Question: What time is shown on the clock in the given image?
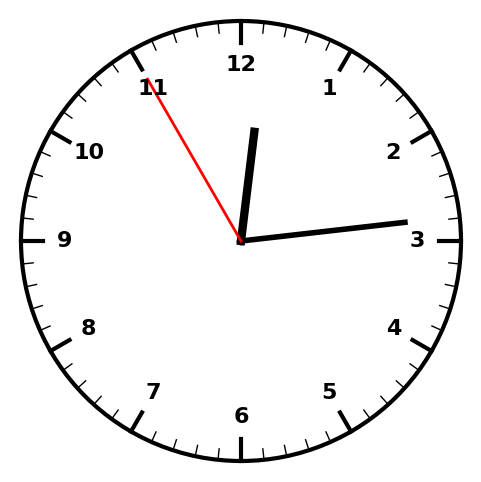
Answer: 12:13:55